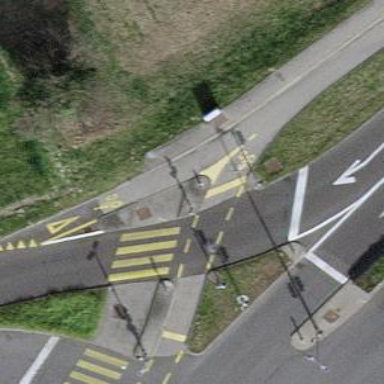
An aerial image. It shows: Road crossing with traffic signals.